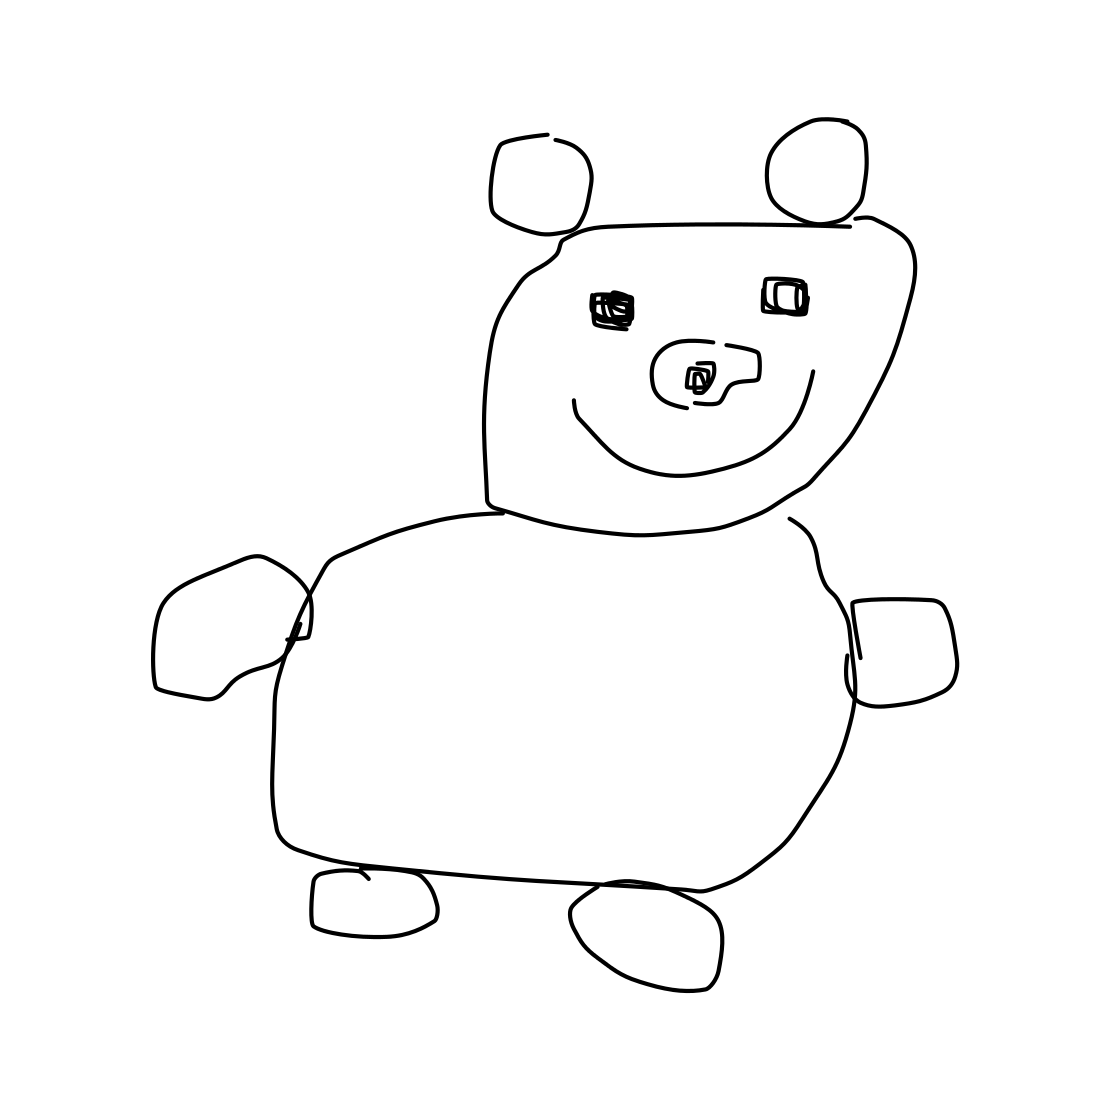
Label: bear (animal)